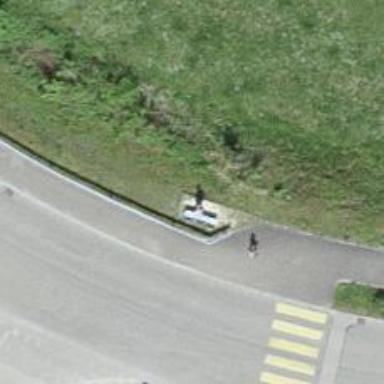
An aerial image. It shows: Asphalt sidewalk.